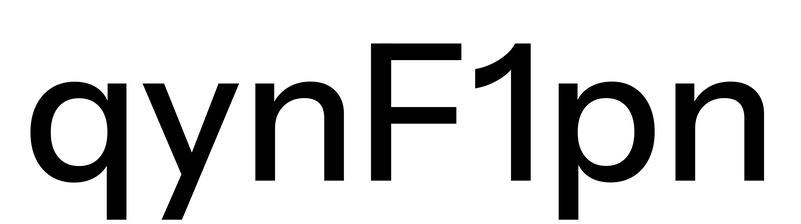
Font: InstrumentSans_Medium